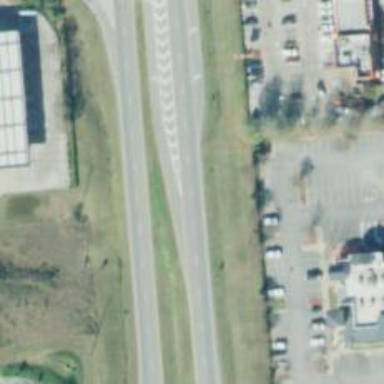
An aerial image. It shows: Dual carriageway trunk highway with asphalt surface. It is expressway.